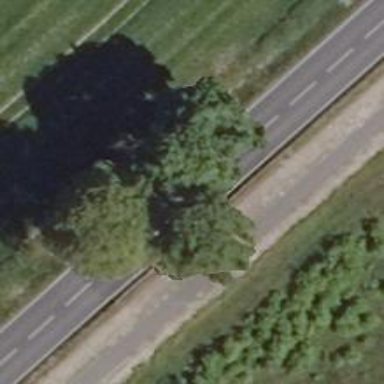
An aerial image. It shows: Deciduous broadleaved tree.